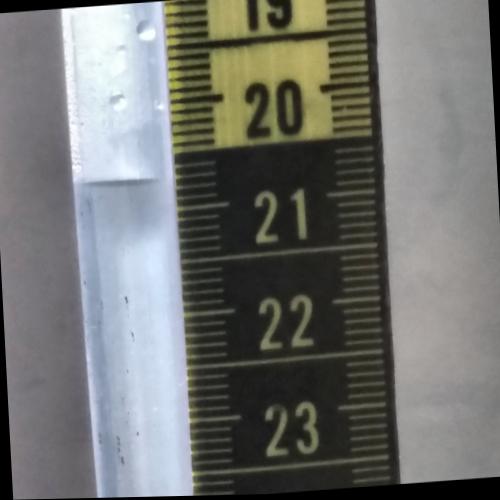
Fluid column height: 20.7 cm